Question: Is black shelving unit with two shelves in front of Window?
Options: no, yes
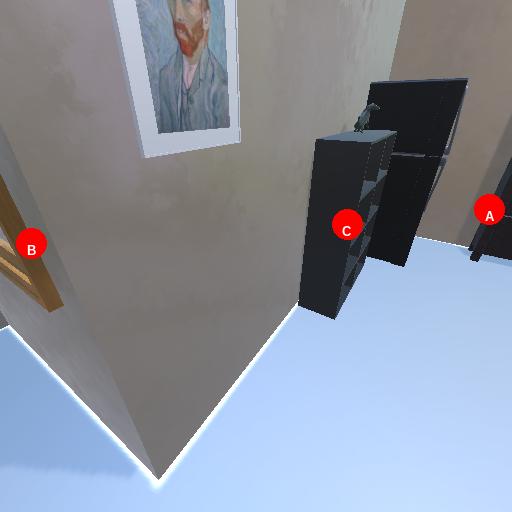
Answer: no